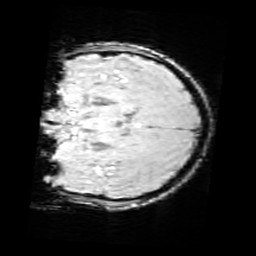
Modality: SWI
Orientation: coronal
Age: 12
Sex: female
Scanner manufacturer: siemens
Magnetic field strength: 3 T
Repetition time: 0.027 s
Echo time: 0.02 s